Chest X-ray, PA view. Patient: 38 years old, sex F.
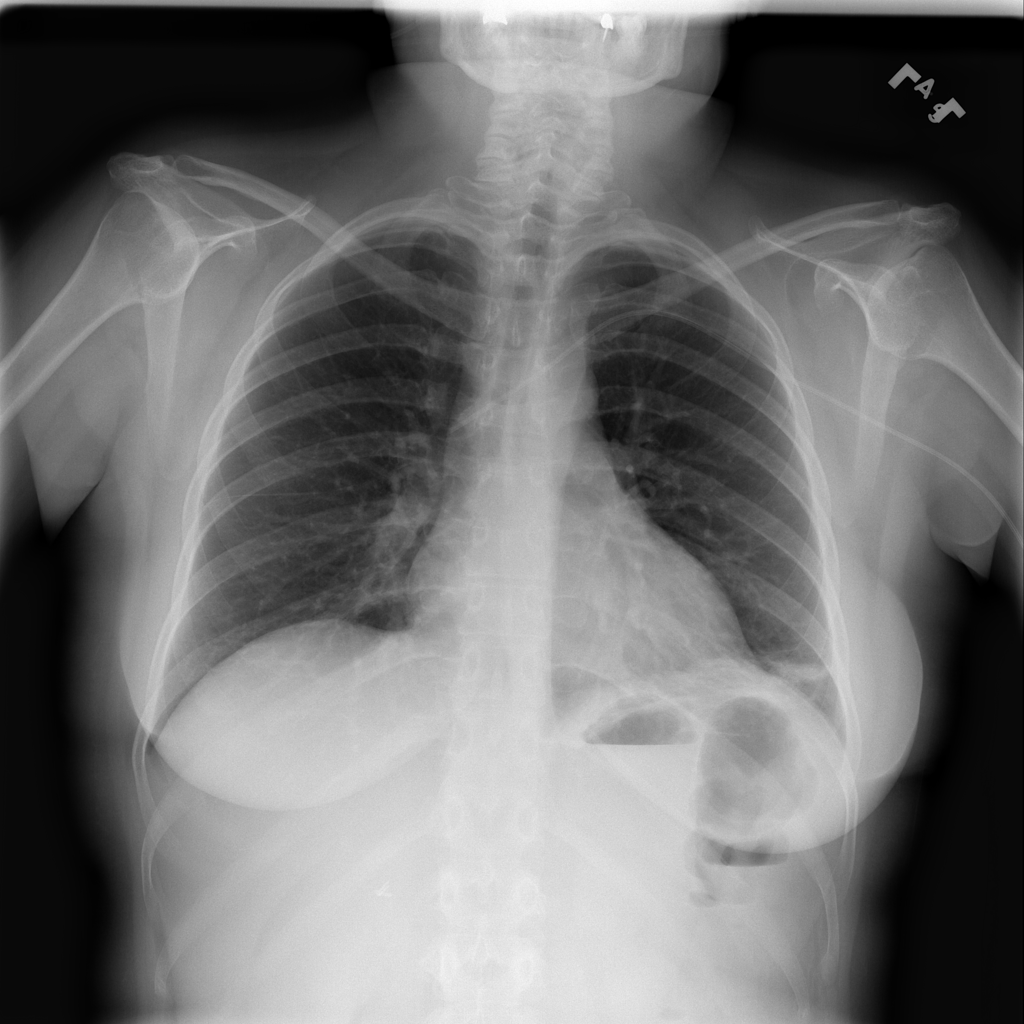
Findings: No Finding